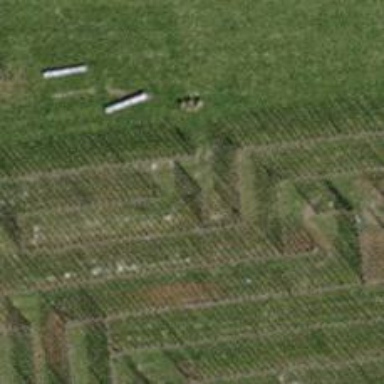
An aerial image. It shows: Hedge acting as barrier.